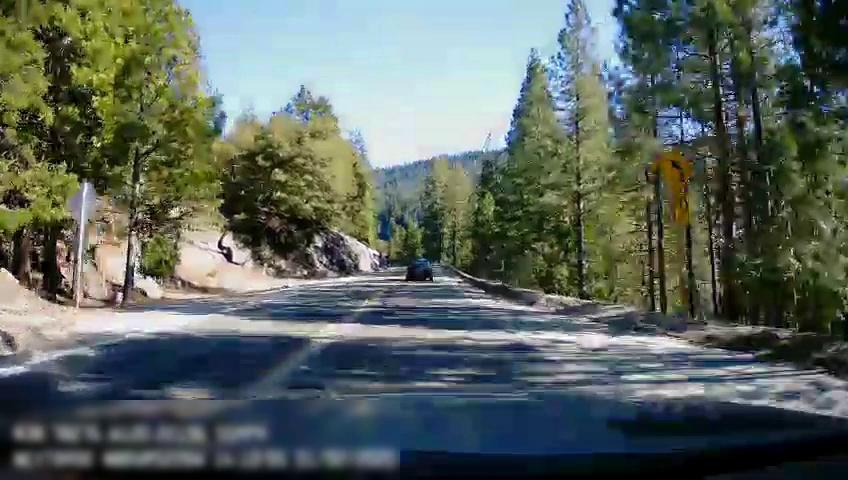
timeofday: Day
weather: Sunny
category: Drivable Space
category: Vehicles | Car
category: Lanes | Opposite Lane
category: Lanes | Current Lane
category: Lanes | Opposite Lane
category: Lanes | Current Lane
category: Traffic | Signs
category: Traffic | Signs